Question: , how I can get it with javascript?
I have tried to search and I found some but nothing helping me and but I confused about my keyword, someone can give link or code?

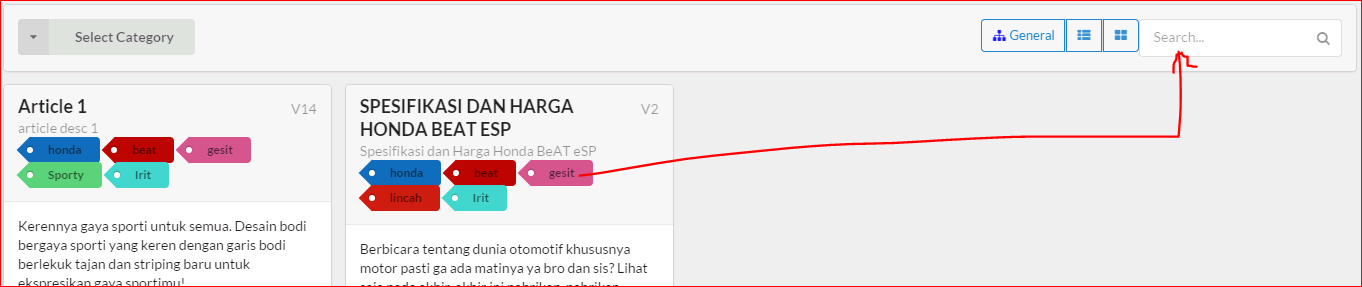
Answer: Could you share a HTML snippet of your code ?
'''
var searchbar = document.querySelector('header input.search');
var searchTerms = document.querySelectorAll('.my-selector-tag-chip');
Array.prototype.forEach.call(searchTerms, function (itemSearchTerm) {
itemSearchTerm.addEventListener('click', function (button) {
searchbar.value = this.innerText.toLowerCase();
searching();
});
'''
The searching method is the launch of the search (inner the page content or for the whole website). You can add a listener for your search input, so the searching method call is useless.